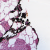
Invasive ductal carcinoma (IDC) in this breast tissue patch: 0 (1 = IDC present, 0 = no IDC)